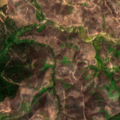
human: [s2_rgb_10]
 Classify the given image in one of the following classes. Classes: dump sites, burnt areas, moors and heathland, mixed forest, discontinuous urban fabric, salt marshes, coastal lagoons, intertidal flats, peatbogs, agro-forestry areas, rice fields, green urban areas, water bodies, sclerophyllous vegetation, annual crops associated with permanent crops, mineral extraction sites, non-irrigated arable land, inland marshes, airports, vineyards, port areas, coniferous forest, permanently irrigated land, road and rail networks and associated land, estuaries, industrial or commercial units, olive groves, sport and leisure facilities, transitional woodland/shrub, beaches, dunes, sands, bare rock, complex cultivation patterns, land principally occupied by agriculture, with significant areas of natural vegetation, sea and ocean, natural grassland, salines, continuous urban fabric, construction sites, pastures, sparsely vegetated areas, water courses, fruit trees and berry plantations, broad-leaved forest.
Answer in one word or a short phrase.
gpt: coniferous forest